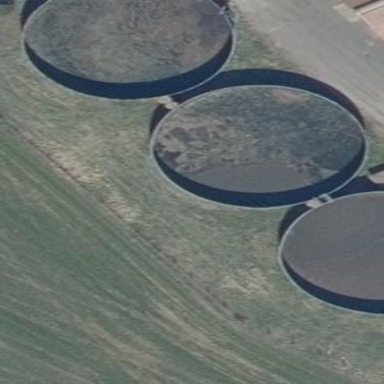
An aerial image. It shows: Storage tank building.